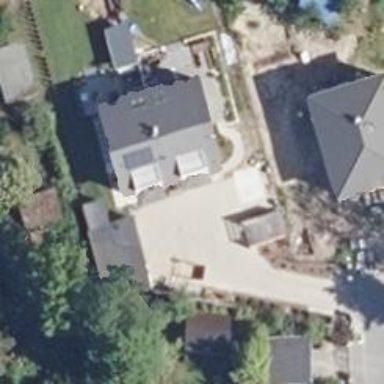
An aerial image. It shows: Simple house.